Question: I have created a content which has a link. The link refers to another website. Hence I desire to open the link in a new tab of the browser.
I have used the Rewrite results where I have given the tool tip and the target as _blank.
Both of these are not reflected in the site. When I view source, the link does not have the tool tip(alt tag) and also the target="_blank". That is there is no effect even after adding the rewrite rules.
What might be the problem? I'm able to add/ edit the rewrite rules. But it does not have effect in the site.

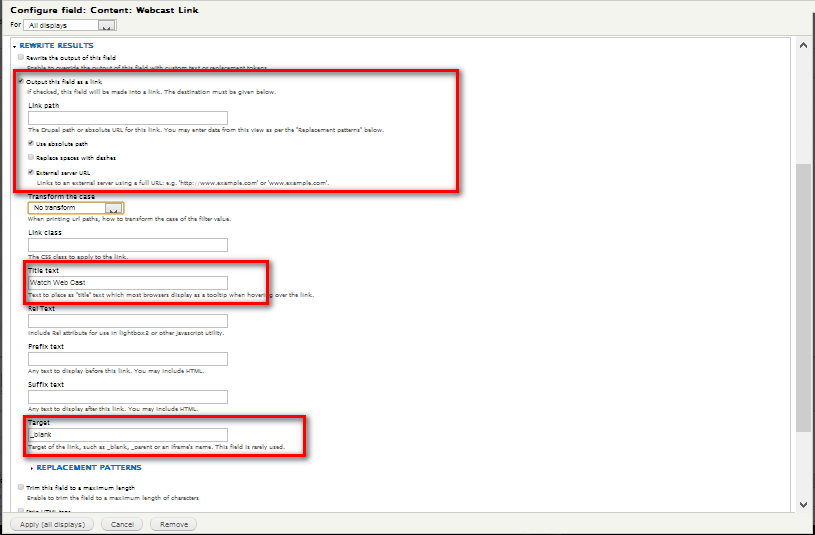
Answer: You need to enter a link path for the rewriting to take effect.
Expand the 'Replacement patterns' panel below where you've entered _blank as the target of the link. In there you will see what token you need to use for the link path. I expect it will be '[field_webcast_link]' or something similar.
I also notice you've entered 'Watch Web Cast' as the title for the link. That field populates the HTML 'title' attribute of the link - which may be your intention - but if you want to display this as the actual text content of the link you will want to tick the 'Rewrite the output of this field' checkbox and enter the text there.